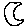
Label: moon